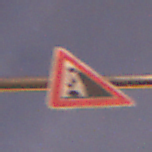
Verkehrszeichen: SteinschlagRechts
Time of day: Night
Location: Outdoor (Suburban)
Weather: PartlyCloudy
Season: NotSpecified
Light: Artificial